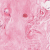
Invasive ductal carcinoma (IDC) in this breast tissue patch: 0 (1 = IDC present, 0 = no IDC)